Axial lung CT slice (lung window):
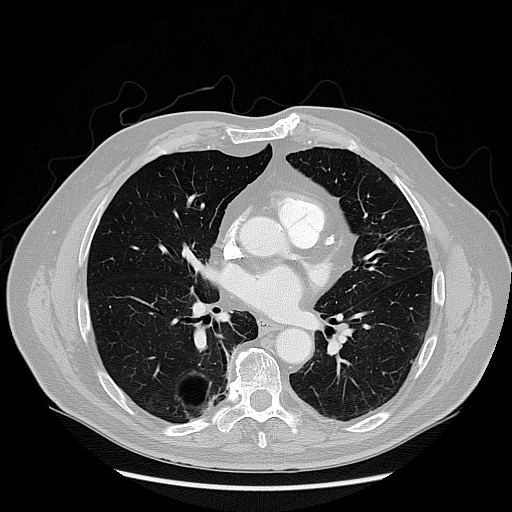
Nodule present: no